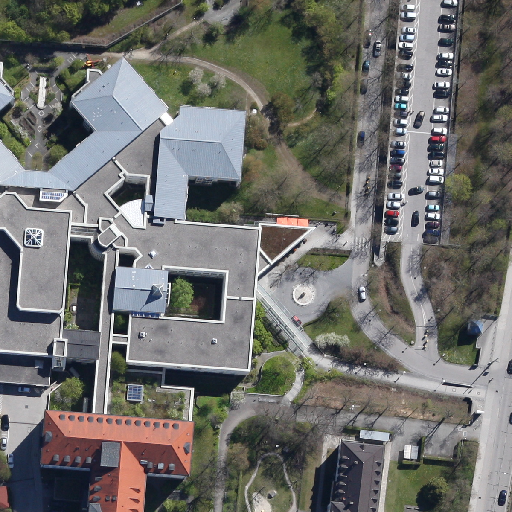
Referring expression: light-duty vehicle driving on the road